Interaction volume radius: 10 \u00c5
Interaction volume height: 30 \u00c5
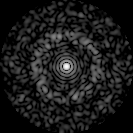
Disorder parameter: 0.8292